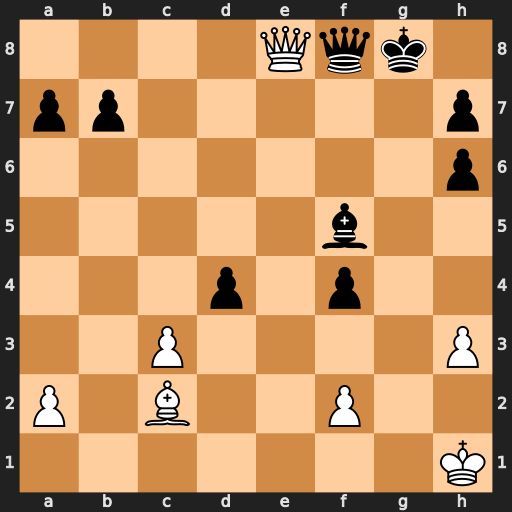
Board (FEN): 4Qqk1/pp5p/7p/5b2/3p1p2/2P4P/P1B2P2/7K
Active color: w
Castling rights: -
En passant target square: -
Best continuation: Qxf8+ Kxf8 Bxf5